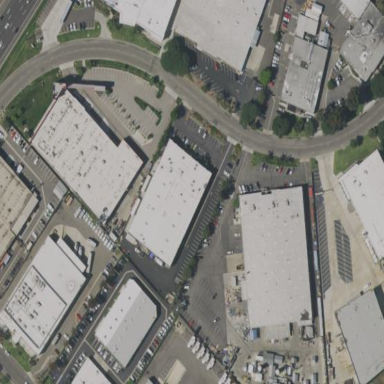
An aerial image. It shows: Commercial area.